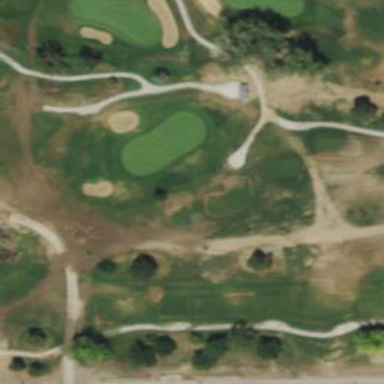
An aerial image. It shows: Path designated for golf carts.